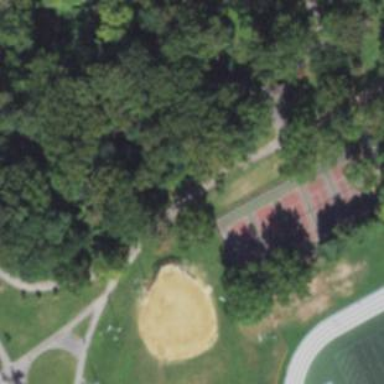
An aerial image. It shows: Tennis court on pitch.